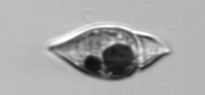
Label: Amphidinium